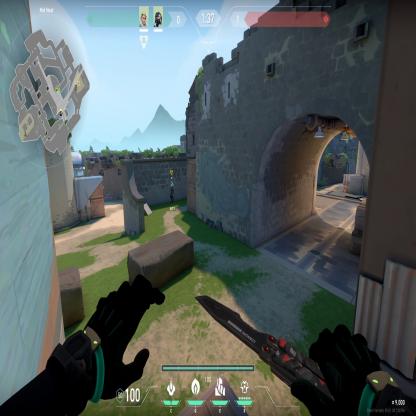
Label: teammate